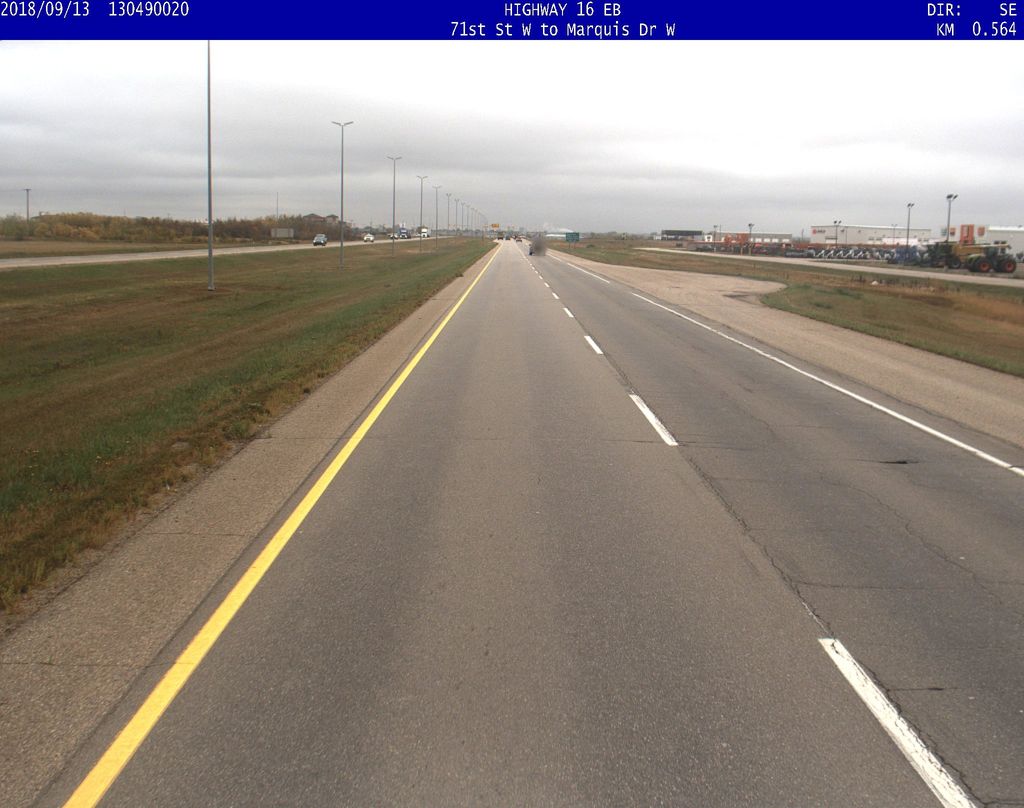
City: saskatoon